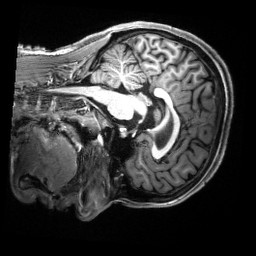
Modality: T1w
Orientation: sagittal
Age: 20
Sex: female
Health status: healthy
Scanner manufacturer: siemens
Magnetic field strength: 3 T
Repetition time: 2.5 s
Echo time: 0.00222 s